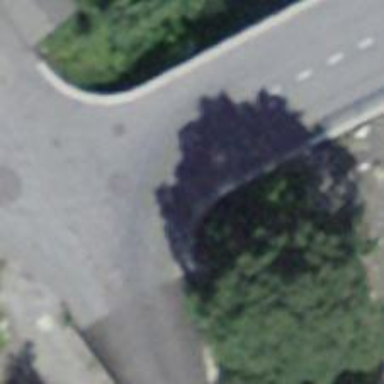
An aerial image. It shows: Unclassified road with asphalt surface.